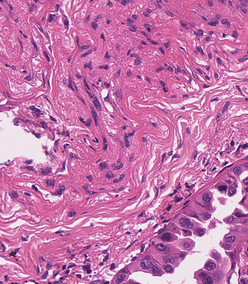
Tumor epithelial tissue: yes
Tumor-associated stroma tissue: yes
Normal tissue: no